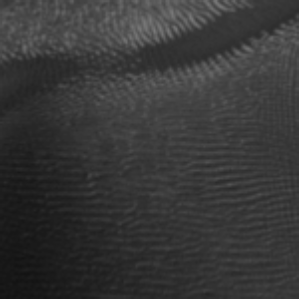
Label: frost